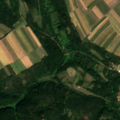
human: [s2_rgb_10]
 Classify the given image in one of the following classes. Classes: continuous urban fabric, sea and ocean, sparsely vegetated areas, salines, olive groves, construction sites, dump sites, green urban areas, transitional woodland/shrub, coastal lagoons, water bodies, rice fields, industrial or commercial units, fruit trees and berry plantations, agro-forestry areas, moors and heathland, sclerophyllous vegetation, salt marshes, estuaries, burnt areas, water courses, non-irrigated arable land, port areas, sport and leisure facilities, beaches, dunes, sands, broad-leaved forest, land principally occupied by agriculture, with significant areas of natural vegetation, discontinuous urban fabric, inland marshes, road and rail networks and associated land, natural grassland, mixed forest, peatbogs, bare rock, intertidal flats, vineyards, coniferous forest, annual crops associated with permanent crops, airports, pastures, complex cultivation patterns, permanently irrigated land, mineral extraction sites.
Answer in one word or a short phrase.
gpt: non-irrigated arable land, land principally occupied by agriculture, with significant areas of natural vegetation, broad-leaved forest